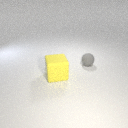
small gray rubber sphere behind large yellow rubber cube